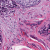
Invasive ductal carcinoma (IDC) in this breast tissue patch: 0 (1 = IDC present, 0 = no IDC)